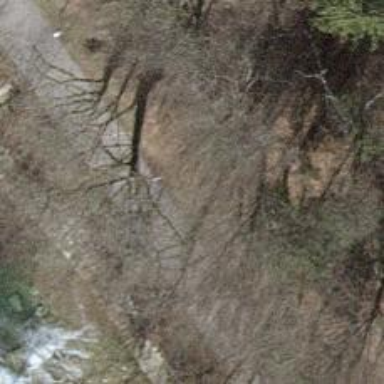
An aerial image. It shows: Brown bench in the vicinity.